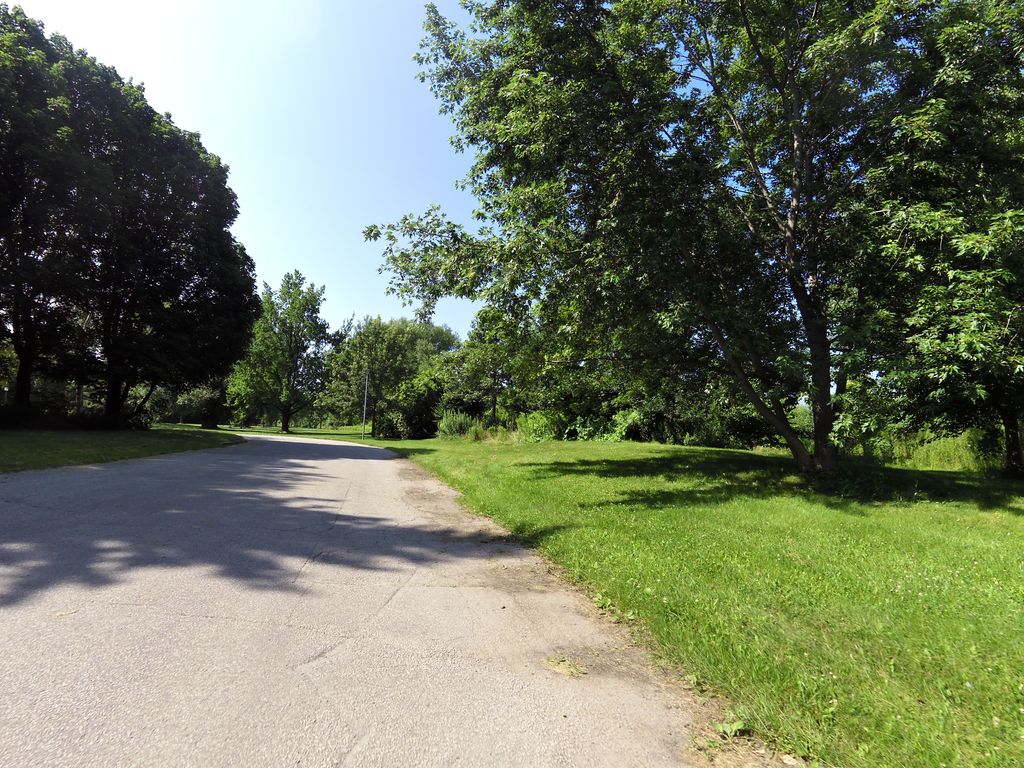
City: toronto